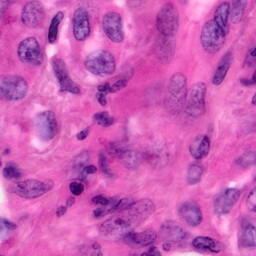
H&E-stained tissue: Pancreatic